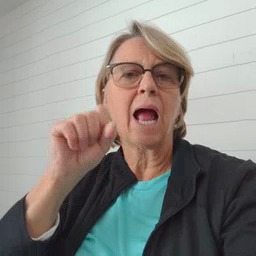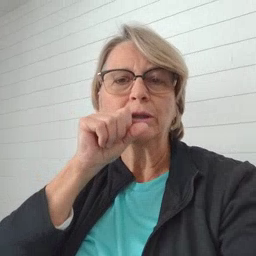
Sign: carrot